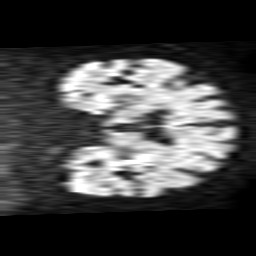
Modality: TRACE
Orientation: coronal
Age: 74
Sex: male
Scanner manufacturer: philips
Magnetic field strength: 1.5 T
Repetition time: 3.542 s
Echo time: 0.09411 s